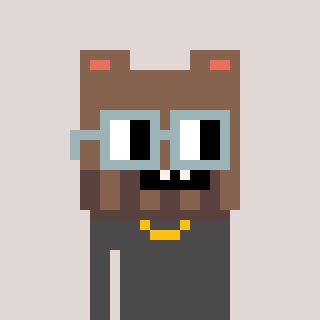
a pixel art character with square dark gray glasses, a bear-shaped head and a grayscale-colored body on a warm background